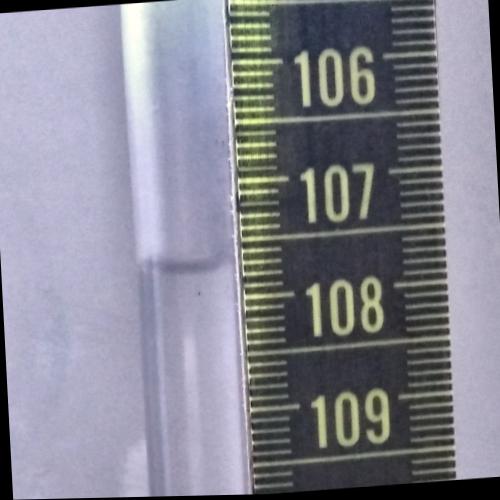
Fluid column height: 107.7 cm